Field crop: tomato
Growth stage: 1
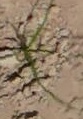
Species: cyperus